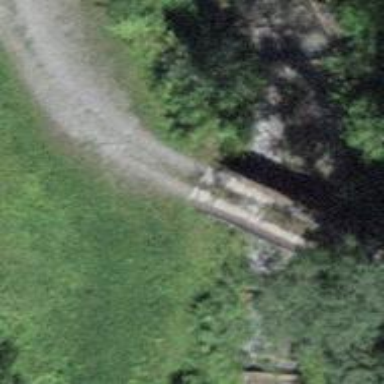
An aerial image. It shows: Track road on bridge.